Question: I am using a link tag styled to look like a button in my email . The css for the tag is as follows.
'''
<a href="#">Submit</a>
a.submit{
background: none repeat scroll 0 0 #FF9900;
border: 1px solid #FF9900;
color: #FFFFFF;
display: inline-block;
padding: 6px;
text-decoration: none;
}
'''
The link style works everywhere except in outlook . Where only the text gets the background color
I noticed the same issue in the google+ email too. Their buttons show the same css styling problem in outlook

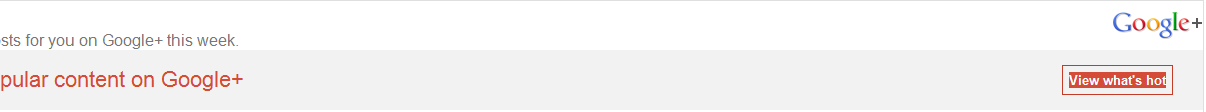
Answer: EDITED:
Unfortunately Outlook supports something roughly equivalent to IE5 compatible HTML. It's really terrible. Here's a detailed MSDN article on the <URL>, which I don't believe changed much for Outlook 2010.
Honestly, the only way I've been able to get outlook HTML to look the way I want is to hand generate the HTML using roughly HTML2 standard tags and properties and not using CSS at all. Some CSS renders, but it's really hit or miss.
## See CSS Support in Mail Clients - The Ultimate Guide
In the above link you can see css 'background' property is not supported in outlook so you should use 'background-color' which is supported in outlook.